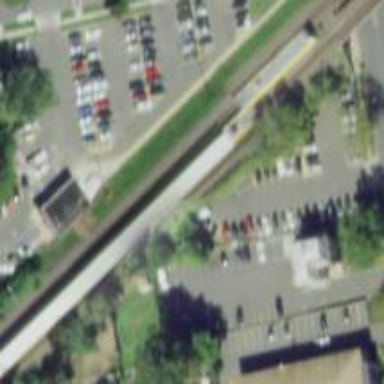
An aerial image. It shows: Railway with bidirectional signals. The railway uses interlaced tracks.